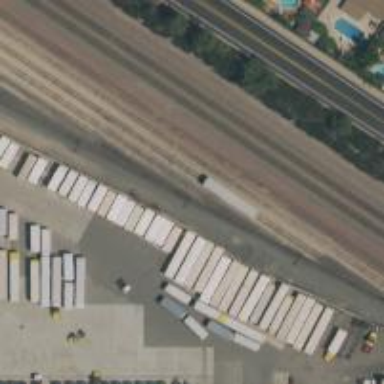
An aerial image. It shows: Railway yard.